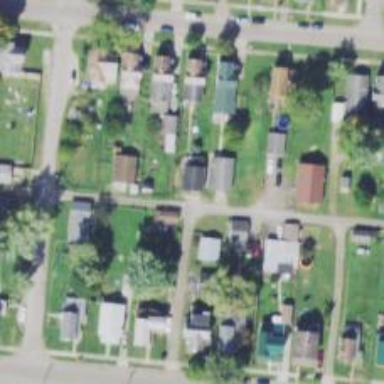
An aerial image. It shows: Alley classified as service road.